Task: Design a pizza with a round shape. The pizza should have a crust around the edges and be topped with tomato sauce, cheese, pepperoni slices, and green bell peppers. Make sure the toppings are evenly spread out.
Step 85:
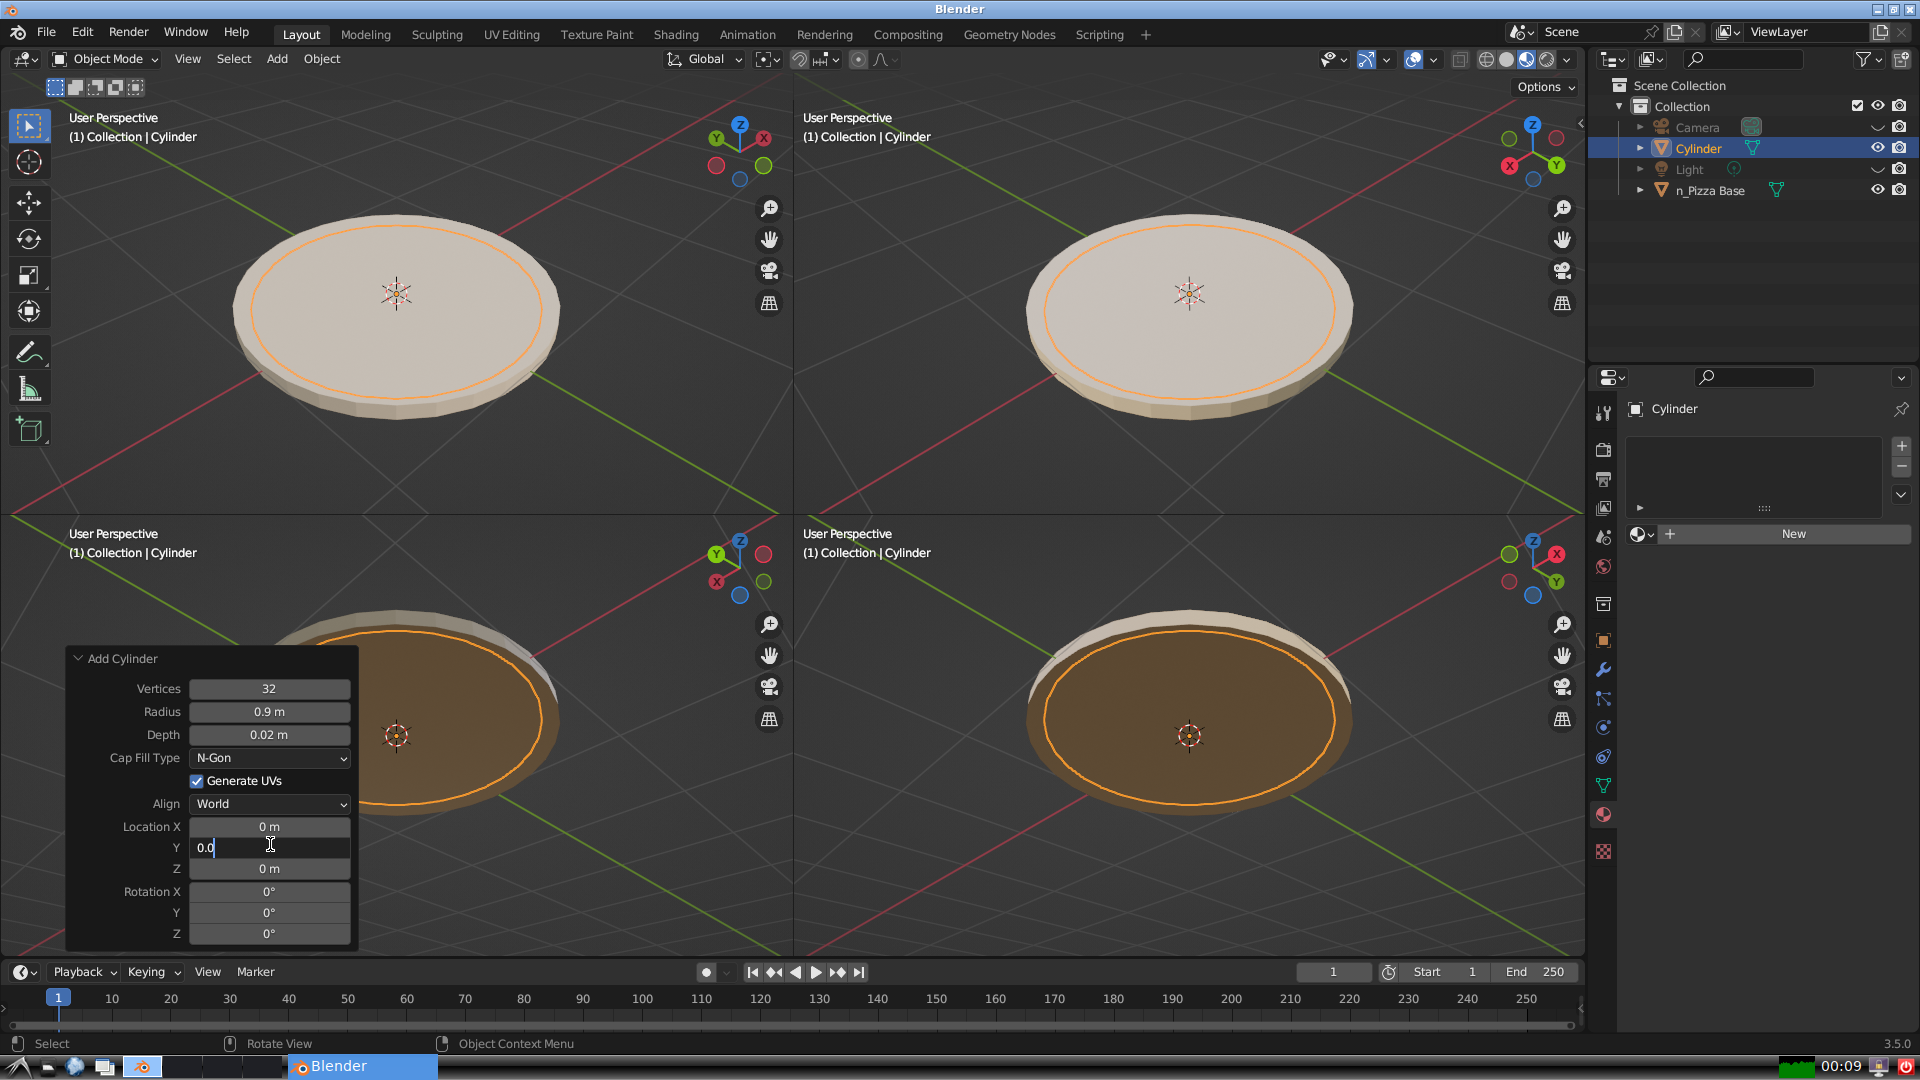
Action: {"key_press": ['Return']}